Aerial crown-view tile of a tropical tree (Barro Colorado Island, Panama), acquired 20250317:
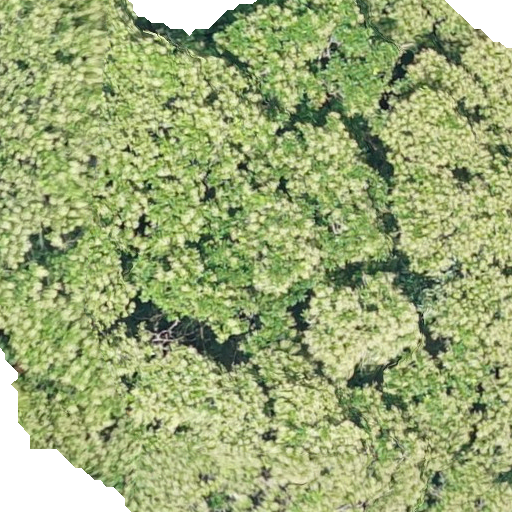
Species: Anacardium excelsum
GBIF accepted scientific name: Anacardium excelsum
Crown area: 553.087 m²